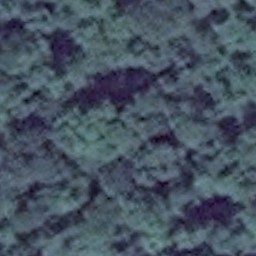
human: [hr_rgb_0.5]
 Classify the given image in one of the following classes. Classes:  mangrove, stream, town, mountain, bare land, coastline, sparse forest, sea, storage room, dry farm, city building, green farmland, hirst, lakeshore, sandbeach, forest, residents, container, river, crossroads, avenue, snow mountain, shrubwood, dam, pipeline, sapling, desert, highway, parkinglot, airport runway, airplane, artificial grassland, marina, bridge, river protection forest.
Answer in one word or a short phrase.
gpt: forest